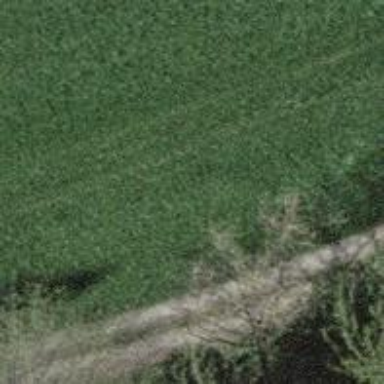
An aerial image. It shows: Unpaved track road.